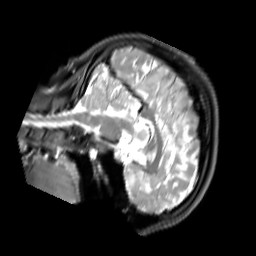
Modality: PDw
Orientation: sagittal
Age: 22
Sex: female
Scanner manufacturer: siemens
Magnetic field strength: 3 T
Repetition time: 11.88 s
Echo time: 0.014 s